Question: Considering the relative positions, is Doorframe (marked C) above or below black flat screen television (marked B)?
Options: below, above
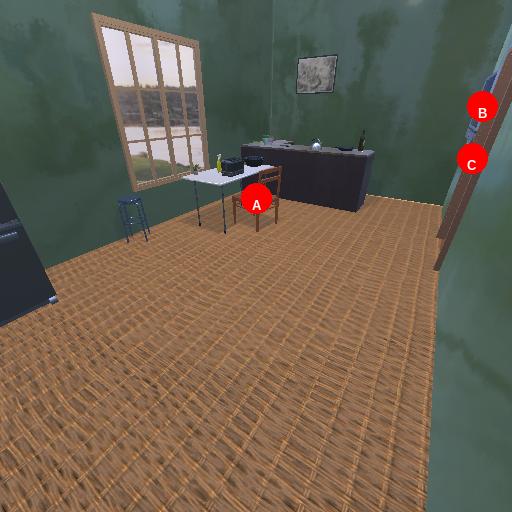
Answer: below